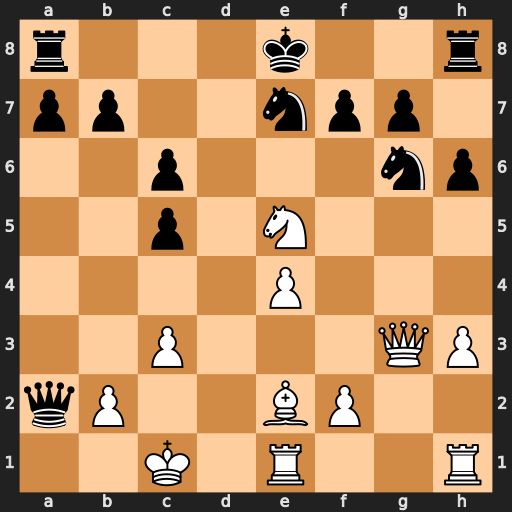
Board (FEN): r3k2r/pp2npp1/2p3np/2p1N3/4P3/2P3QP/qP2BP2/2K1R2R
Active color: w
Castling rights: kq
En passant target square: -
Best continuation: Bc4 Qa1+ Kc2